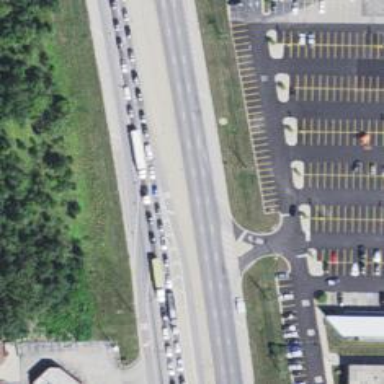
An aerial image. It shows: This image shows trunk highway that functions as expressway.